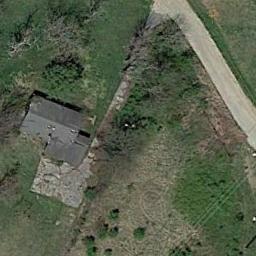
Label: sparse_residential